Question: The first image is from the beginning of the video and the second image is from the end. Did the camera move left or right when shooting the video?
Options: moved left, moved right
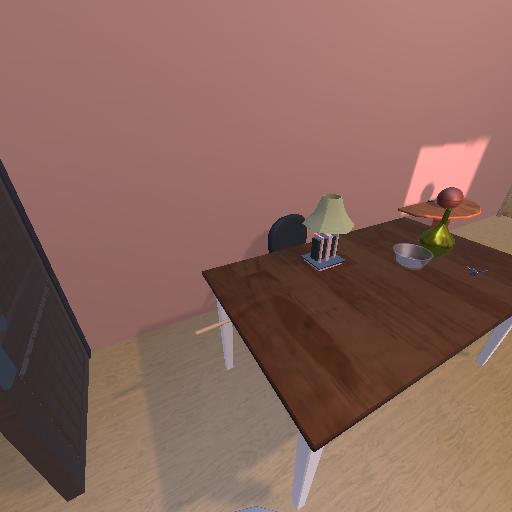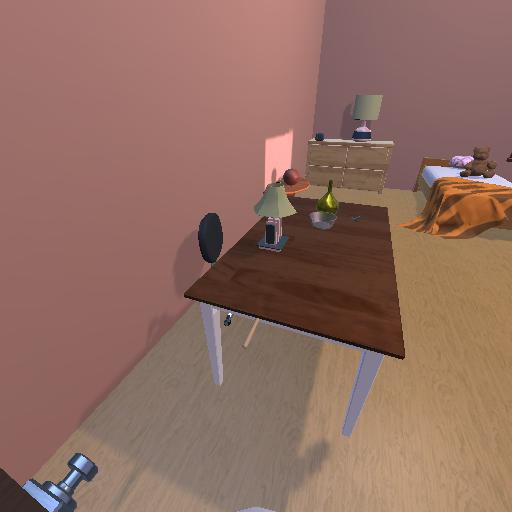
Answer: moved left